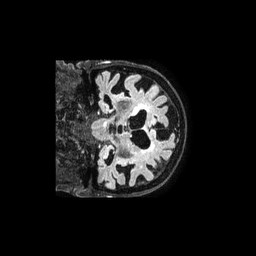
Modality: FLAIR
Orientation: coronal
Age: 83
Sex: female
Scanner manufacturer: philips
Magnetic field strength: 3 T
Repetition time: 4.8 s
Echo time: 0.34 s